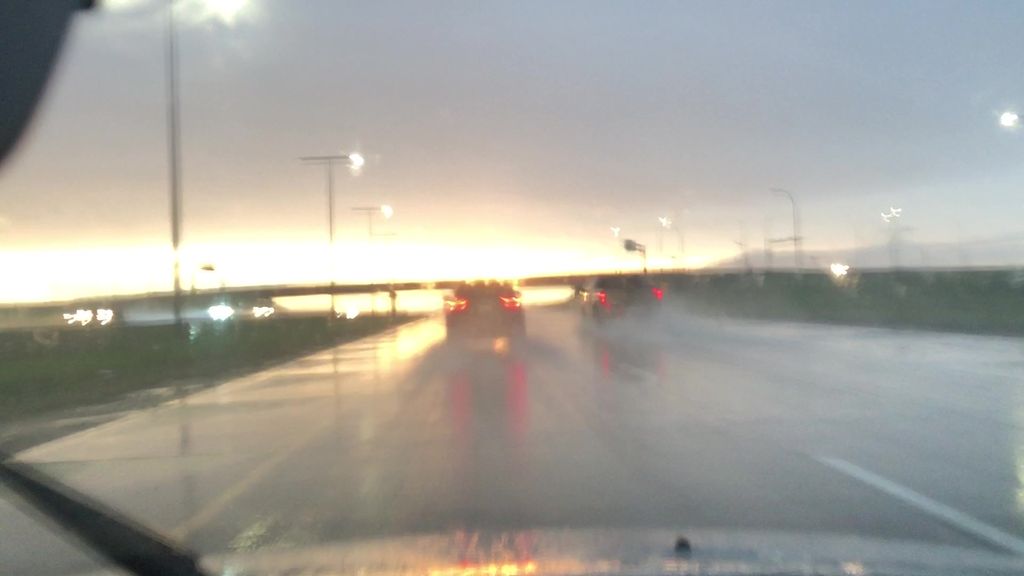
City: edmonton